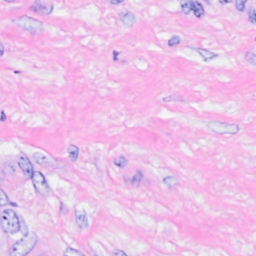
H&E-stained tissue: Breast